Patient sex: F
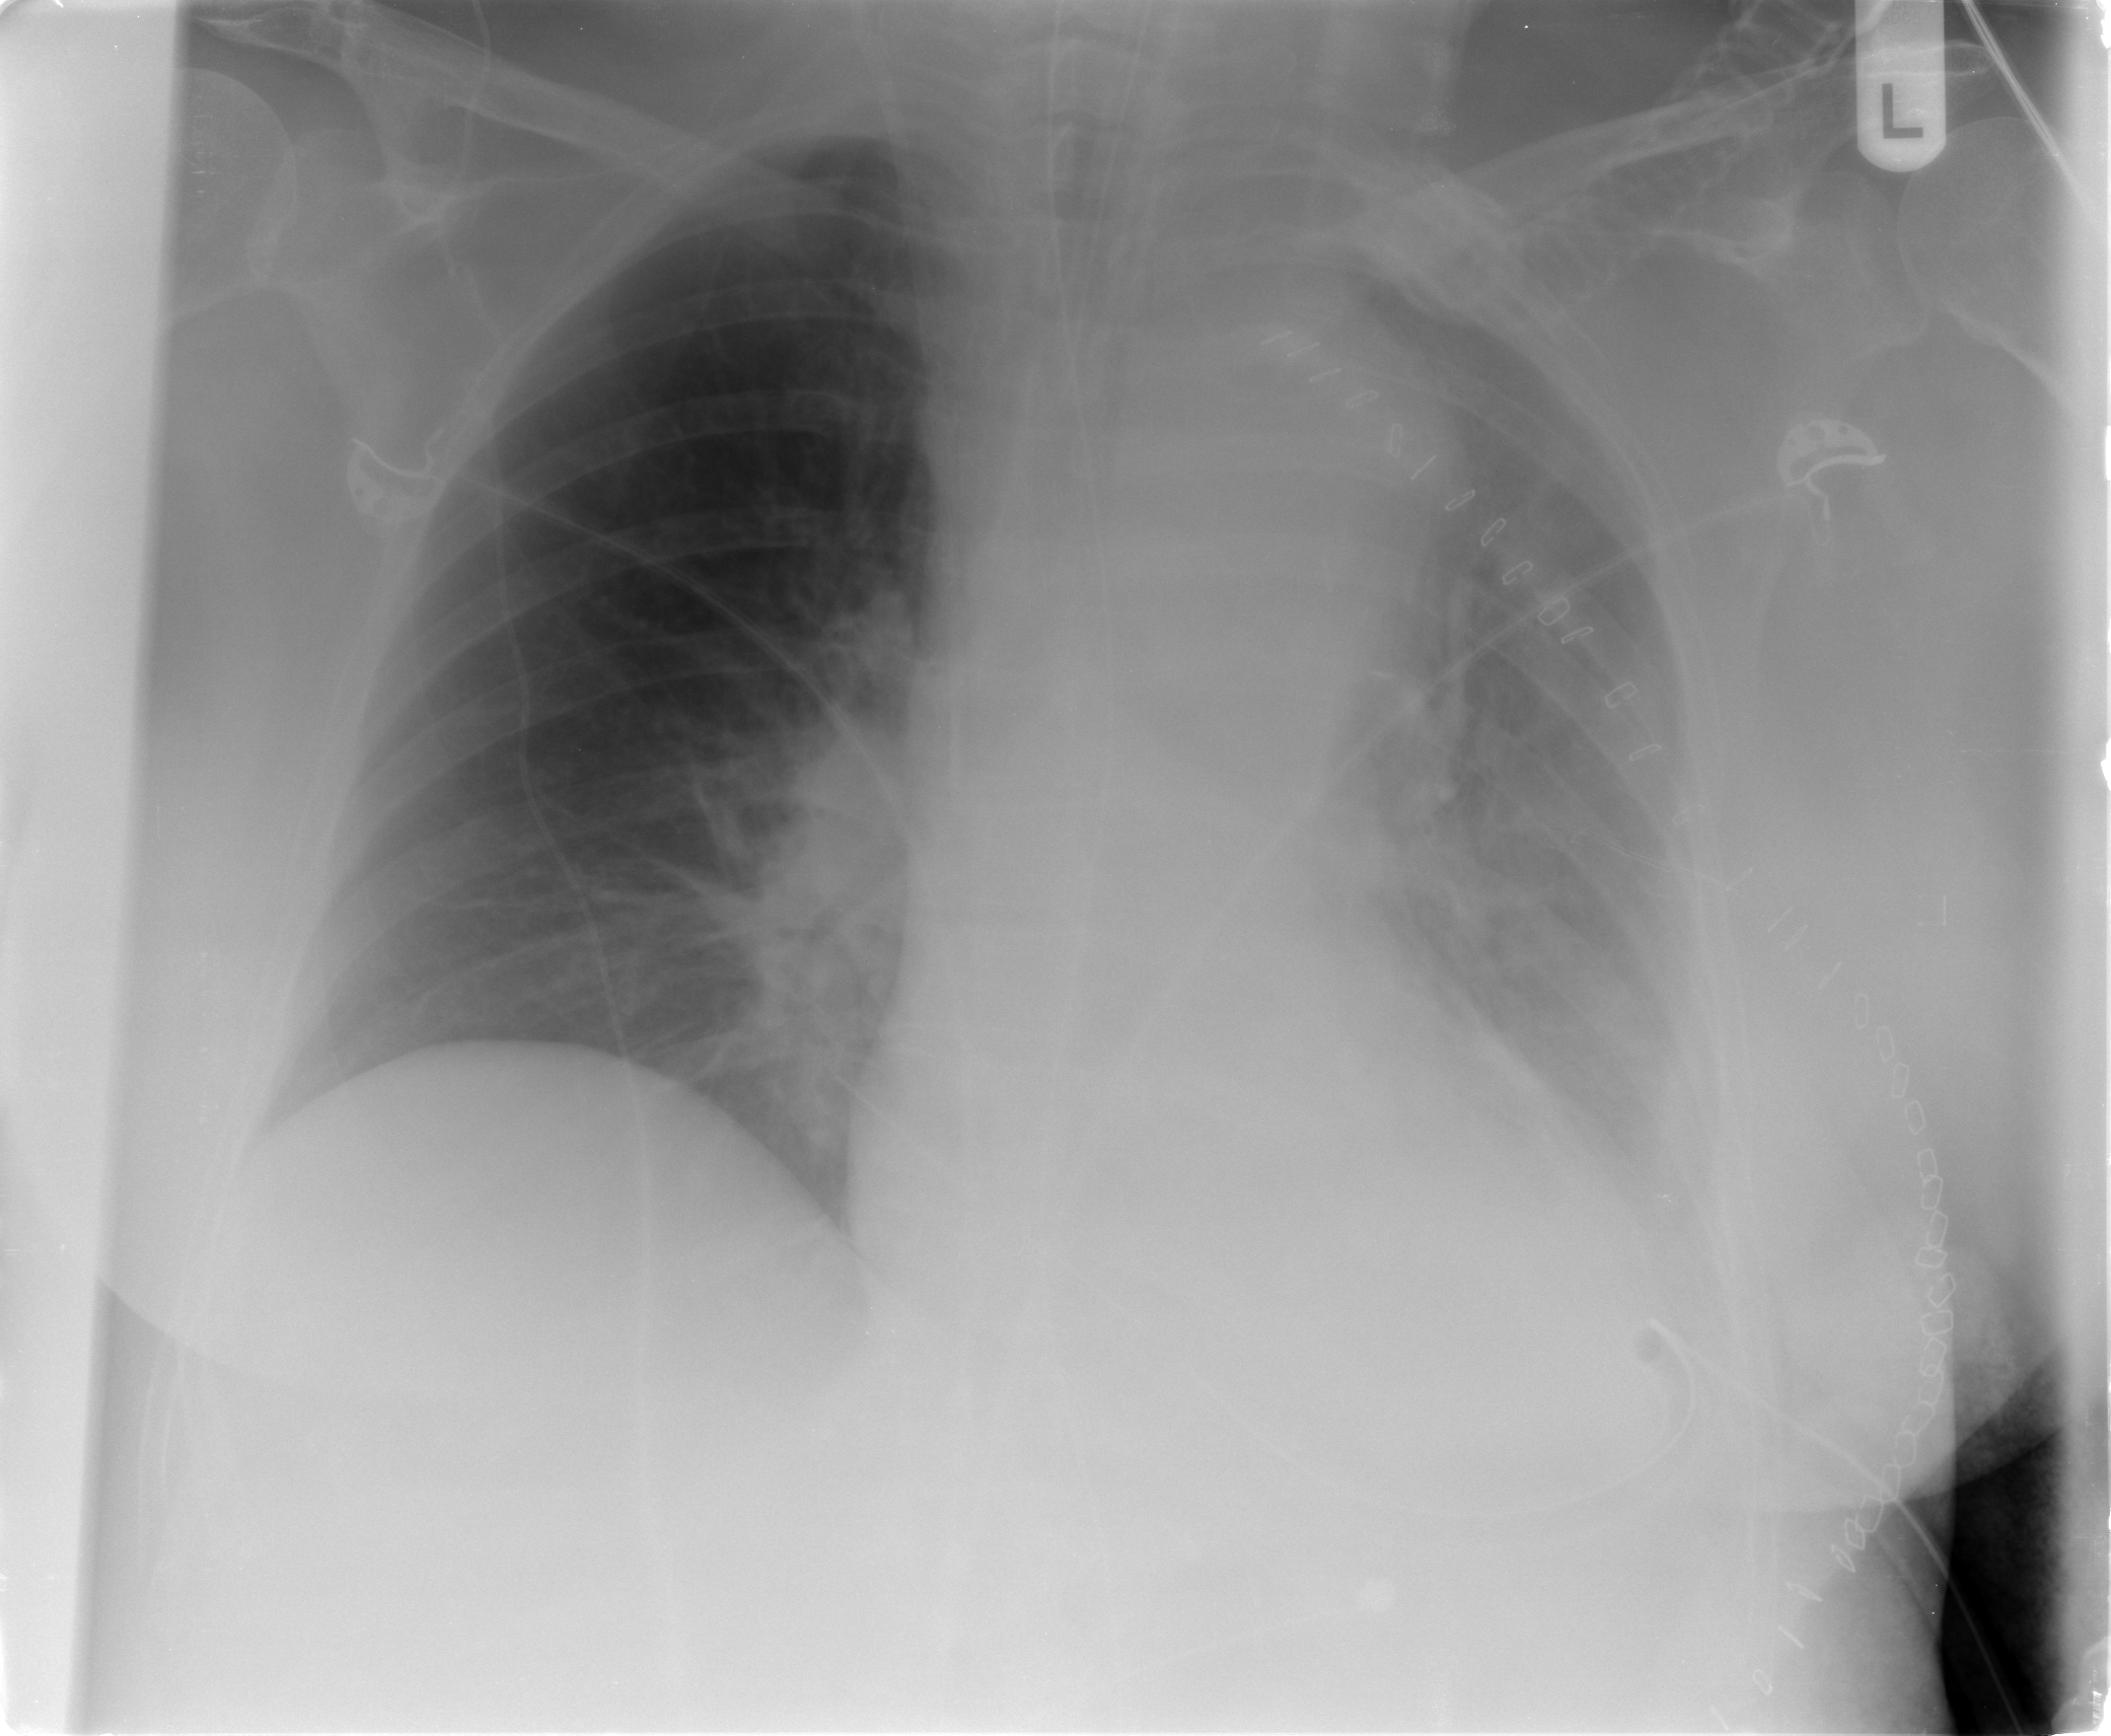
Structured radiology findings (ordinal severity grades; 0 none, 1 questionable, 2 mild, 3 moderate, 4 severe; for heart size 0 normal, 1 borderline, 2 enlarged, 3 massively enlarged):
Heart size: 0
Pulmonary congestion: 0
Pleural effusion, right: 0
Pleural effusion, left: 3
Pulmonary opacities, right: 0
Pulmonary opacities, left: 2
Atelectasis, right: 0
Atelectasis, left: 3